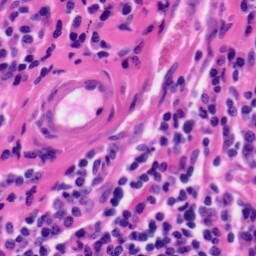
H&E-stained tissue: Tonsil